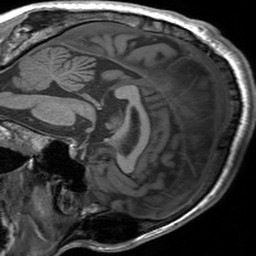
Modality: T1w
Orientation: sagittal
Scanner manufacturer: siemens
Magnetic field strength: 3 T
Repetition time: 1.54 s
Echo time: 0.00234 s